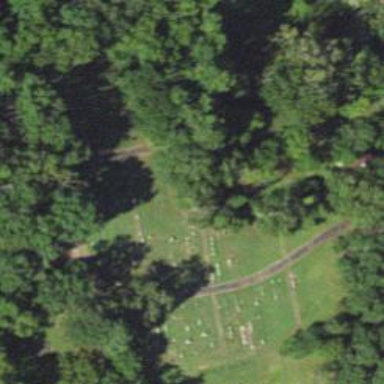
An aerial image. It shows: Cemetery.